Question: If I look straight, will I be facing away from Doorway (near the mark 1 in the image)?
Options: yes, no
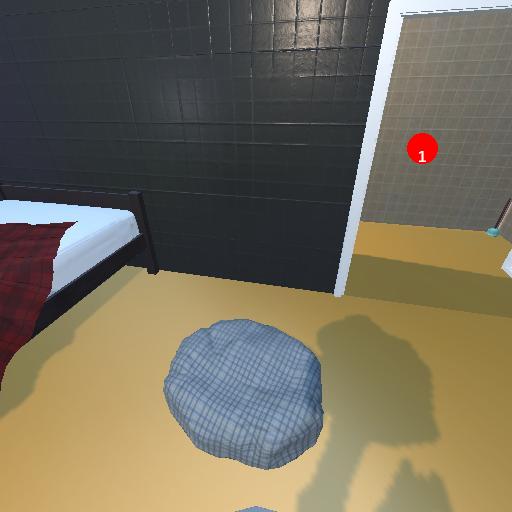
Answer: yes